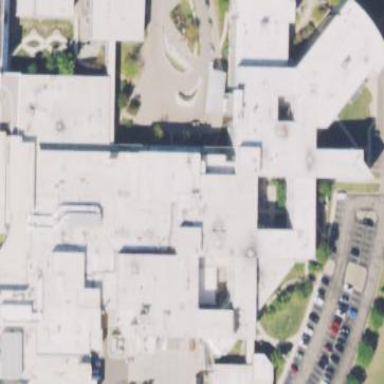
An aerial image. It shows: Hospital building.